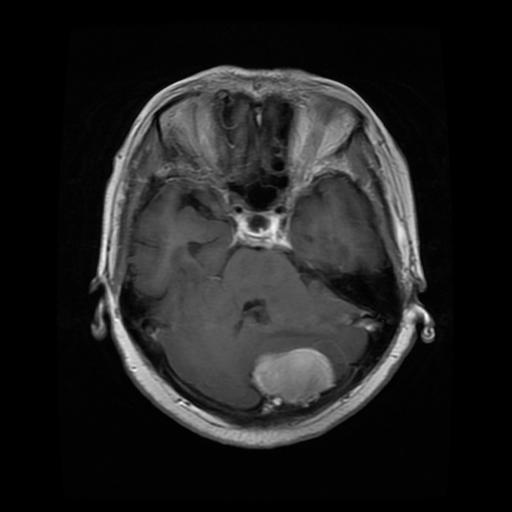
Label: meningioma